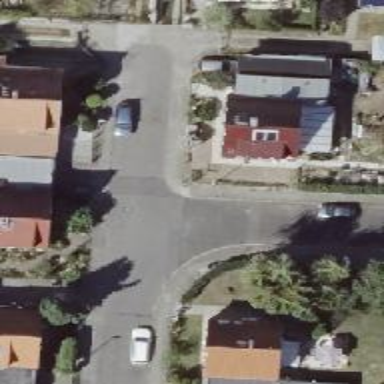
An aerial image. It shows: Residential road with asphalt surface and separate sidewalk.